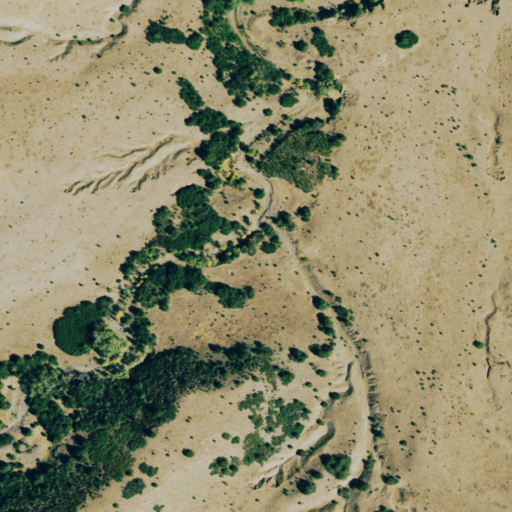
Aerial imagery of valley in Colorado named Cañocito containing shrub, grassland, and evergreen forest